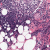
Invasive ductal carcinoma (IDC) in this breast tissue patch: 0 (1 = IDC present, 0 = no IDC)